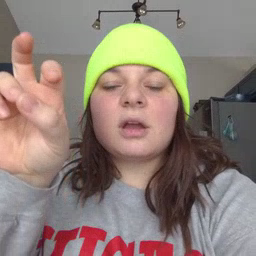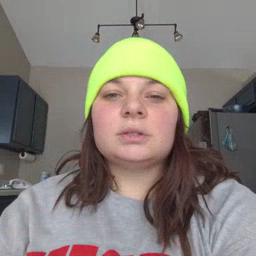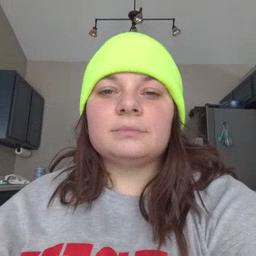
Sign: stairs